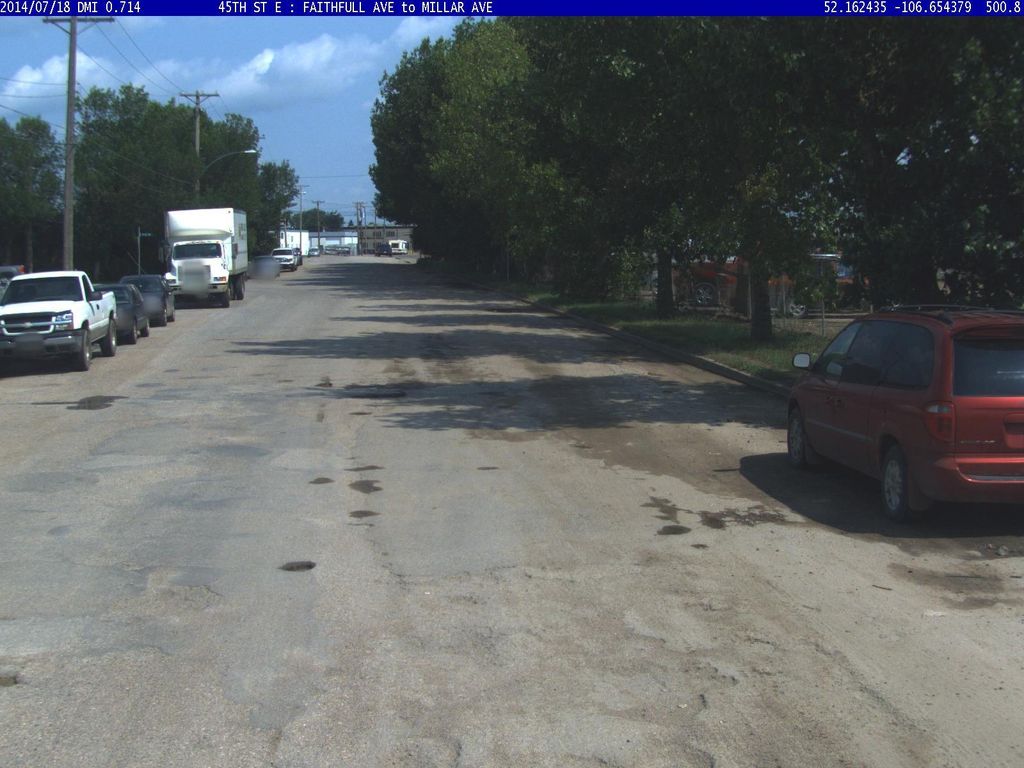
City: saskatoon